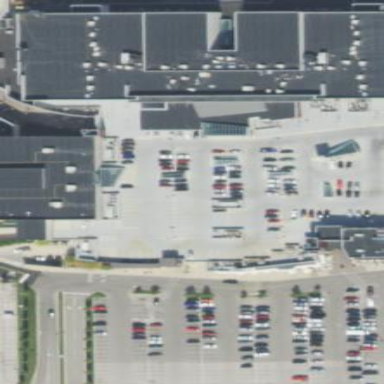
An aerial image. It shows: Multi-storey parking building.